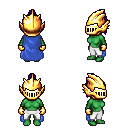
a pixel art fantasy rpg character, female body template, orc, green skin, blue cape, white pants, blue long topknot hairstyle, gold helm, gold gloves, four views (front, back, left, right), 2x2 character sprite sheet, small pixel art, hard edges, no anti-aliasing